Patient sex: M
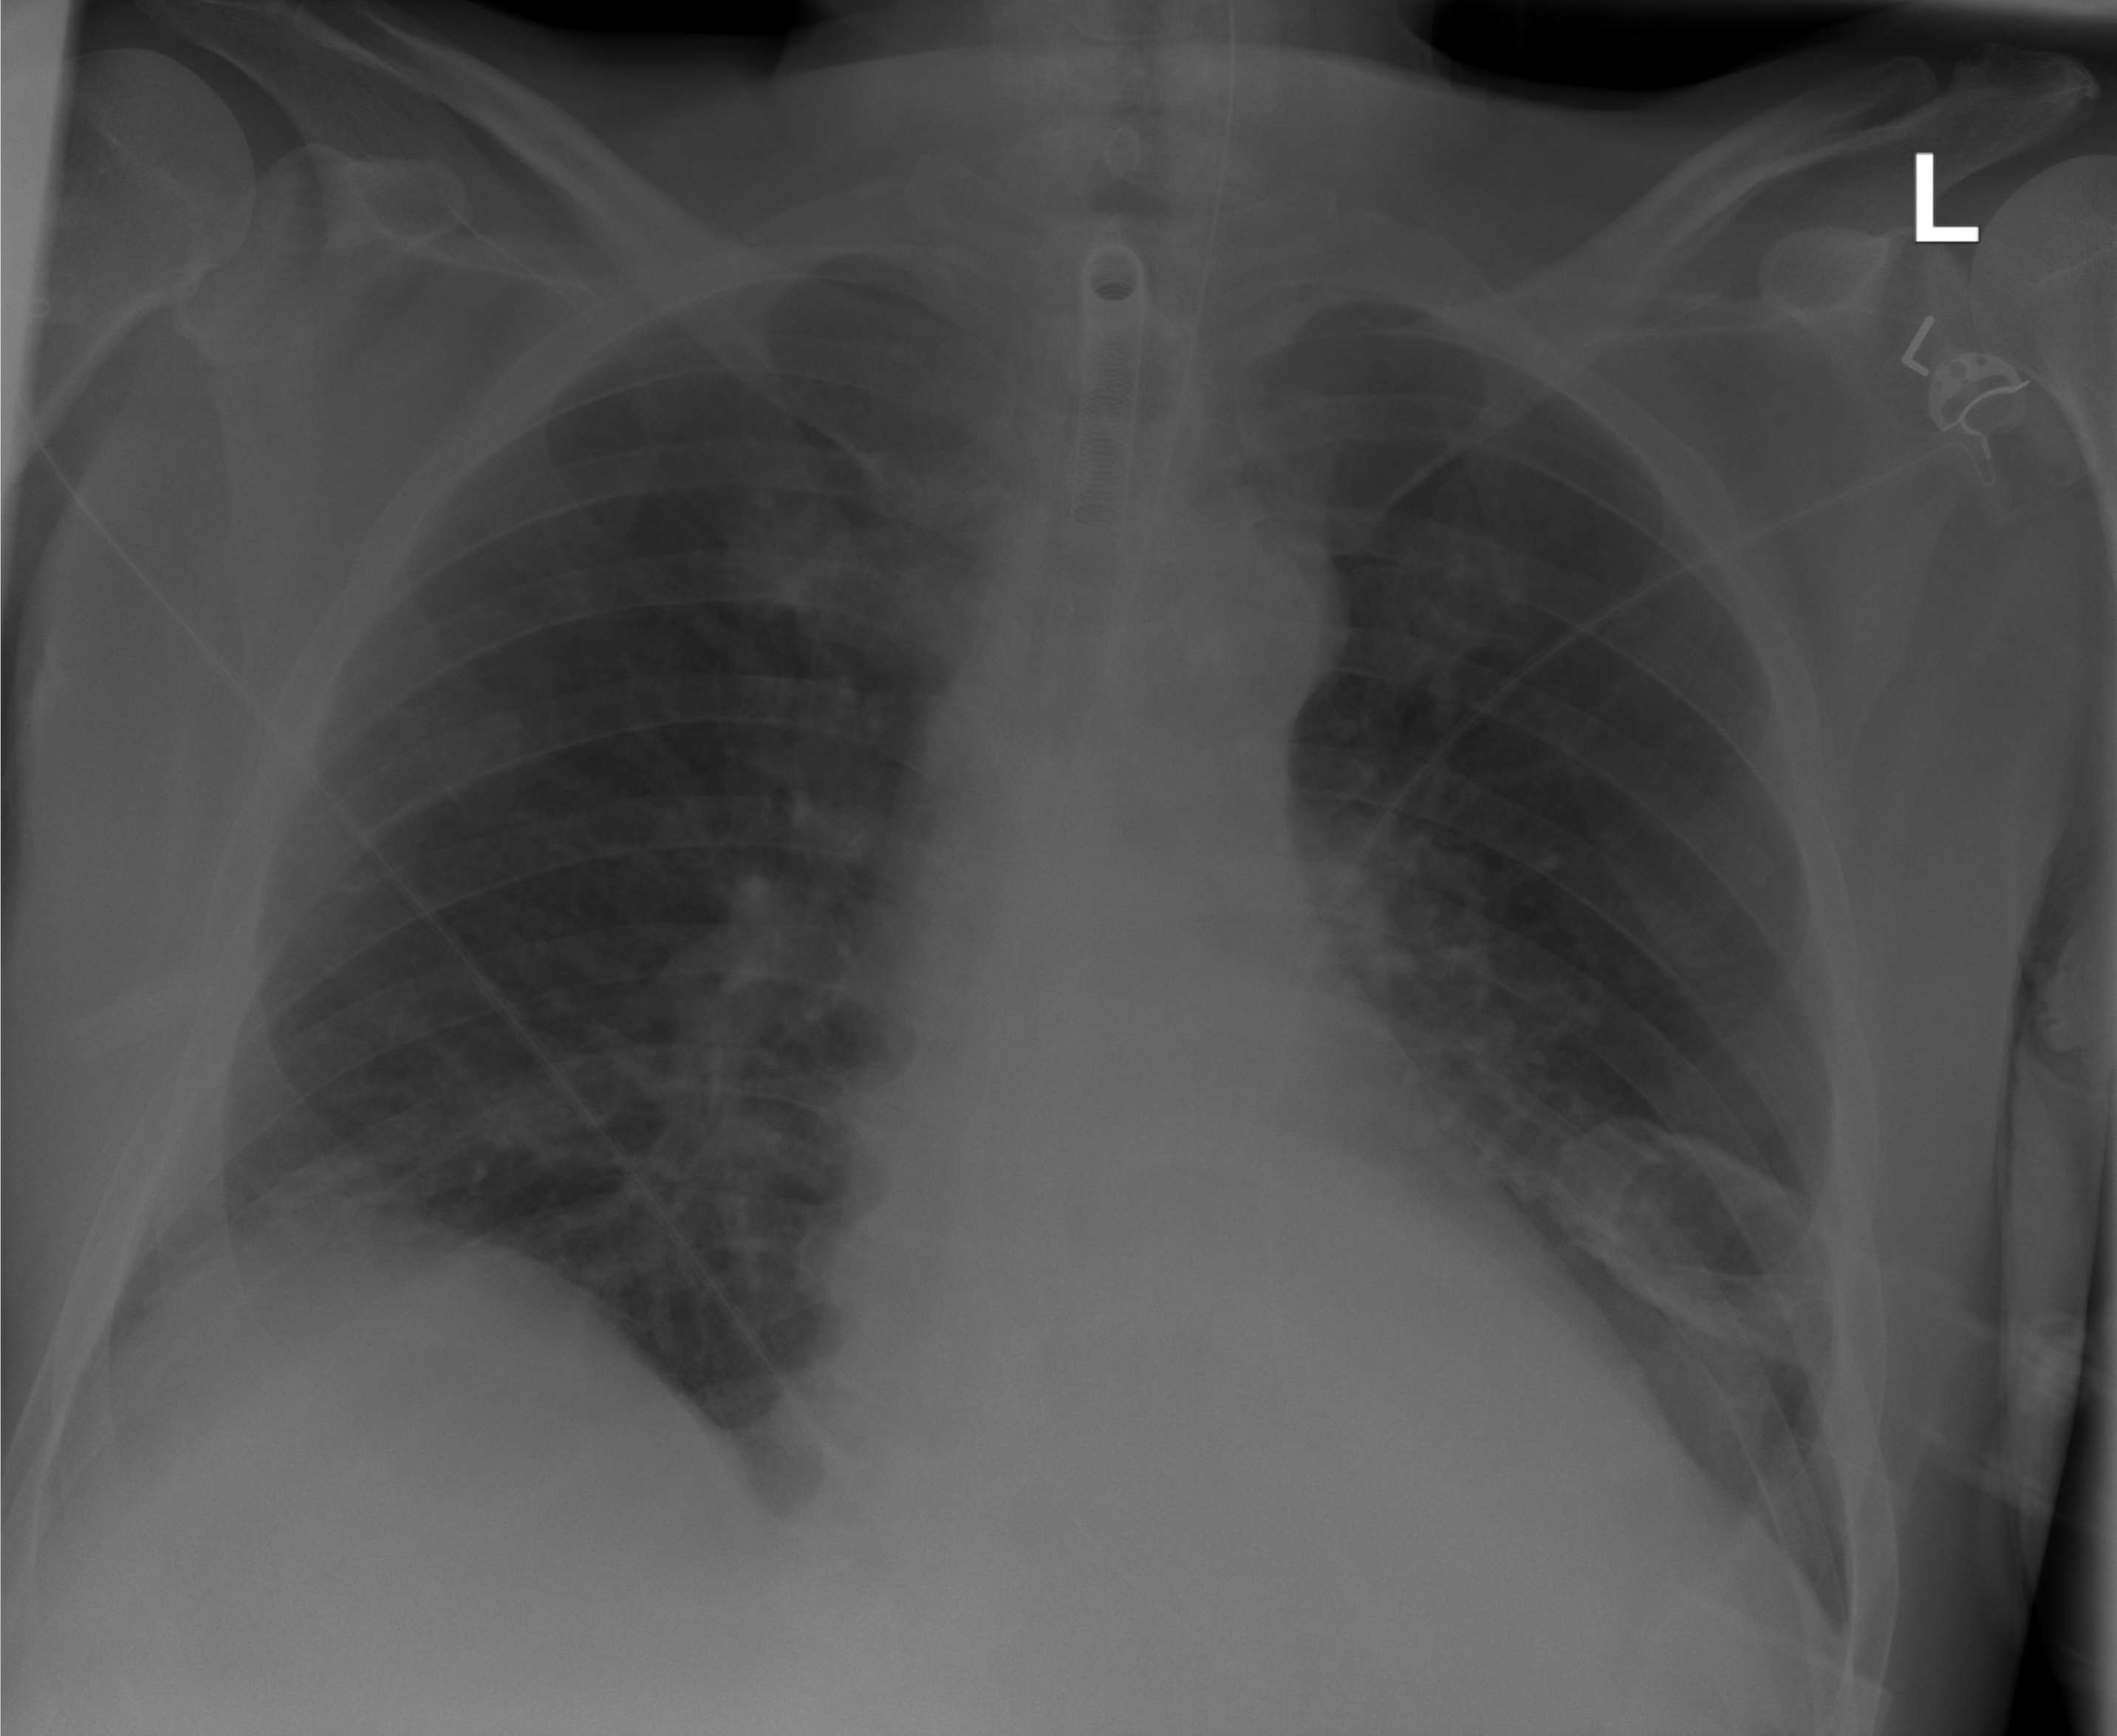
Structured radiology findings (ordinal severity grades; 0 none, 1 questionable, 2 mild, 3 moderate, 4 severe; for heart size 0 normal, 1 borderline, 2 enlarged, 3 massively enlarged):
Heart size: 2
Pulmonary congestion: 0
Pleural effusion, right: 0
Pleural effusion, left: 0
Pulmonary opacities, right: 0
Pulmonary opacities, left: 0
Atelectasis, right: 0
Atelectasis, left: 1